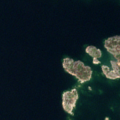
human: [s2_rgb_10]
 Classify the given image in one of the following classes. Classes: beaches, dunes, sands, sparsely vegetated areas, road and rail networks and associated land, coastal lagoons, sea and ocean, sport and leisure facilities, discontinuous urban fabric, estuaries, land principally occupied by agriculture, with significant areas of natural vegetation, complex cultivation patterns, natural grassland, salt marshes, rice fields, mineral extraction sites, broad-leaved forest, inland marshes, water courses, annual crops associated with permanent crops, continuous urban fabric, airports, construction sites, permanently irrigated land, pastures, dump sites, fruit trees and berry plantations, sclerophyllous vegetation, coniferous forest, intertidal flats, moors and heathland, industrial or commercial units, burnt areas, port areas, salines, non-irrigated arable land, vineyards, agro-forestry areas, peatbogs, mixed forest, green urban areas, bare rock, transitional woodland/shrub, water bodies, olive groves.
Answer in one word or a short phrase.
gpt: bare rock, sea and ocean